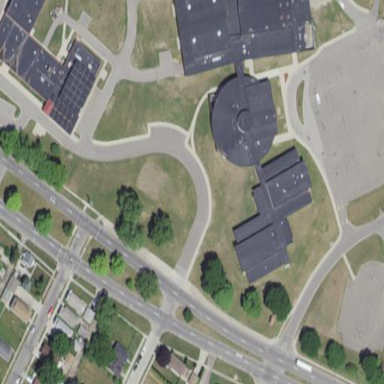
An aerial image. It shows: School building.